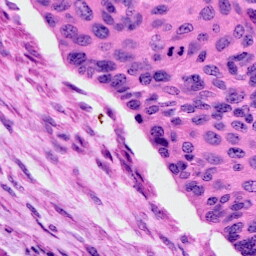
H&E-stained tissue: Cervix